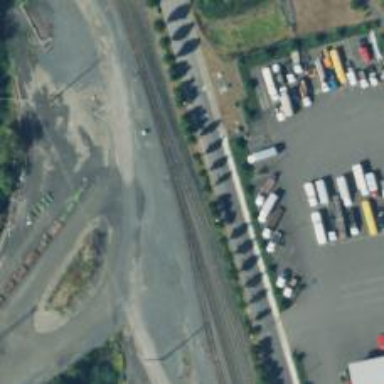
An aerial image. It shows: Railway yard.